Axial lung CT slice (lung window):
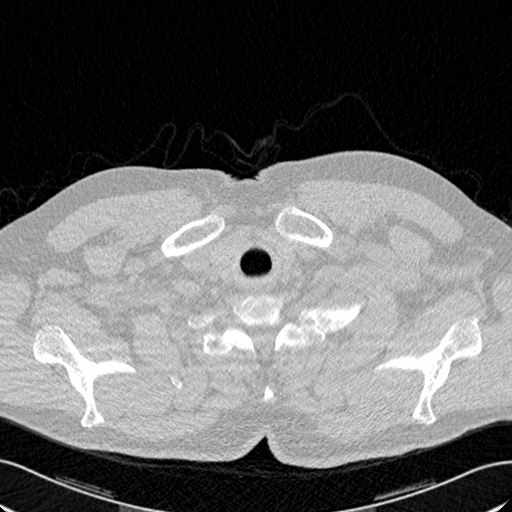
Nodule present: no